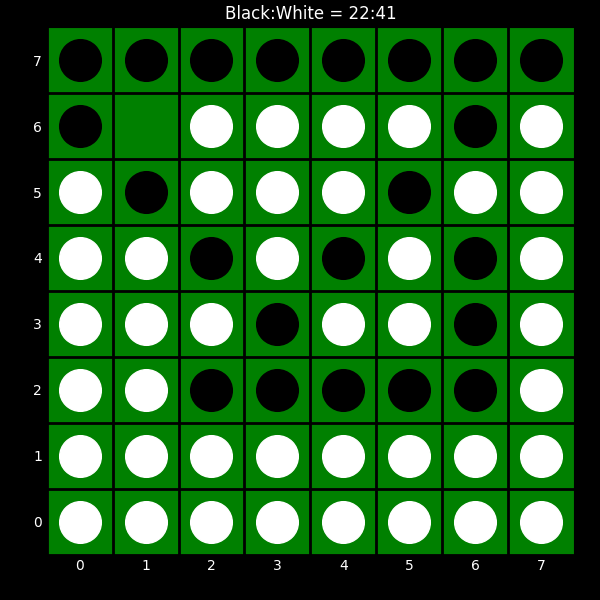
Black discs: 22
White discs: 41